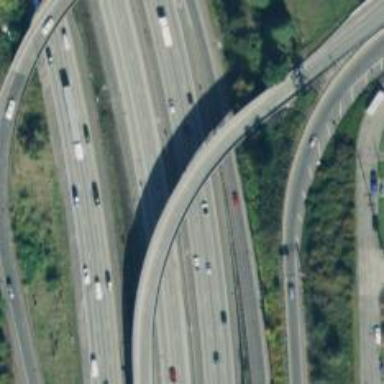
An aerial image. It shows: Bridge on motorway link.